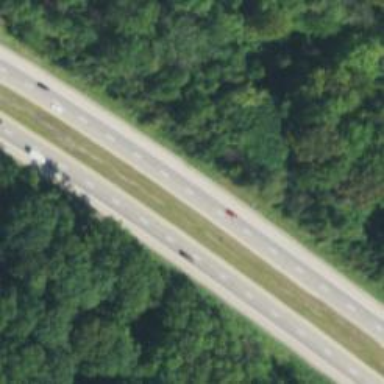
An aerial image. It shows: Asphalt motorway.